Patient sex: M
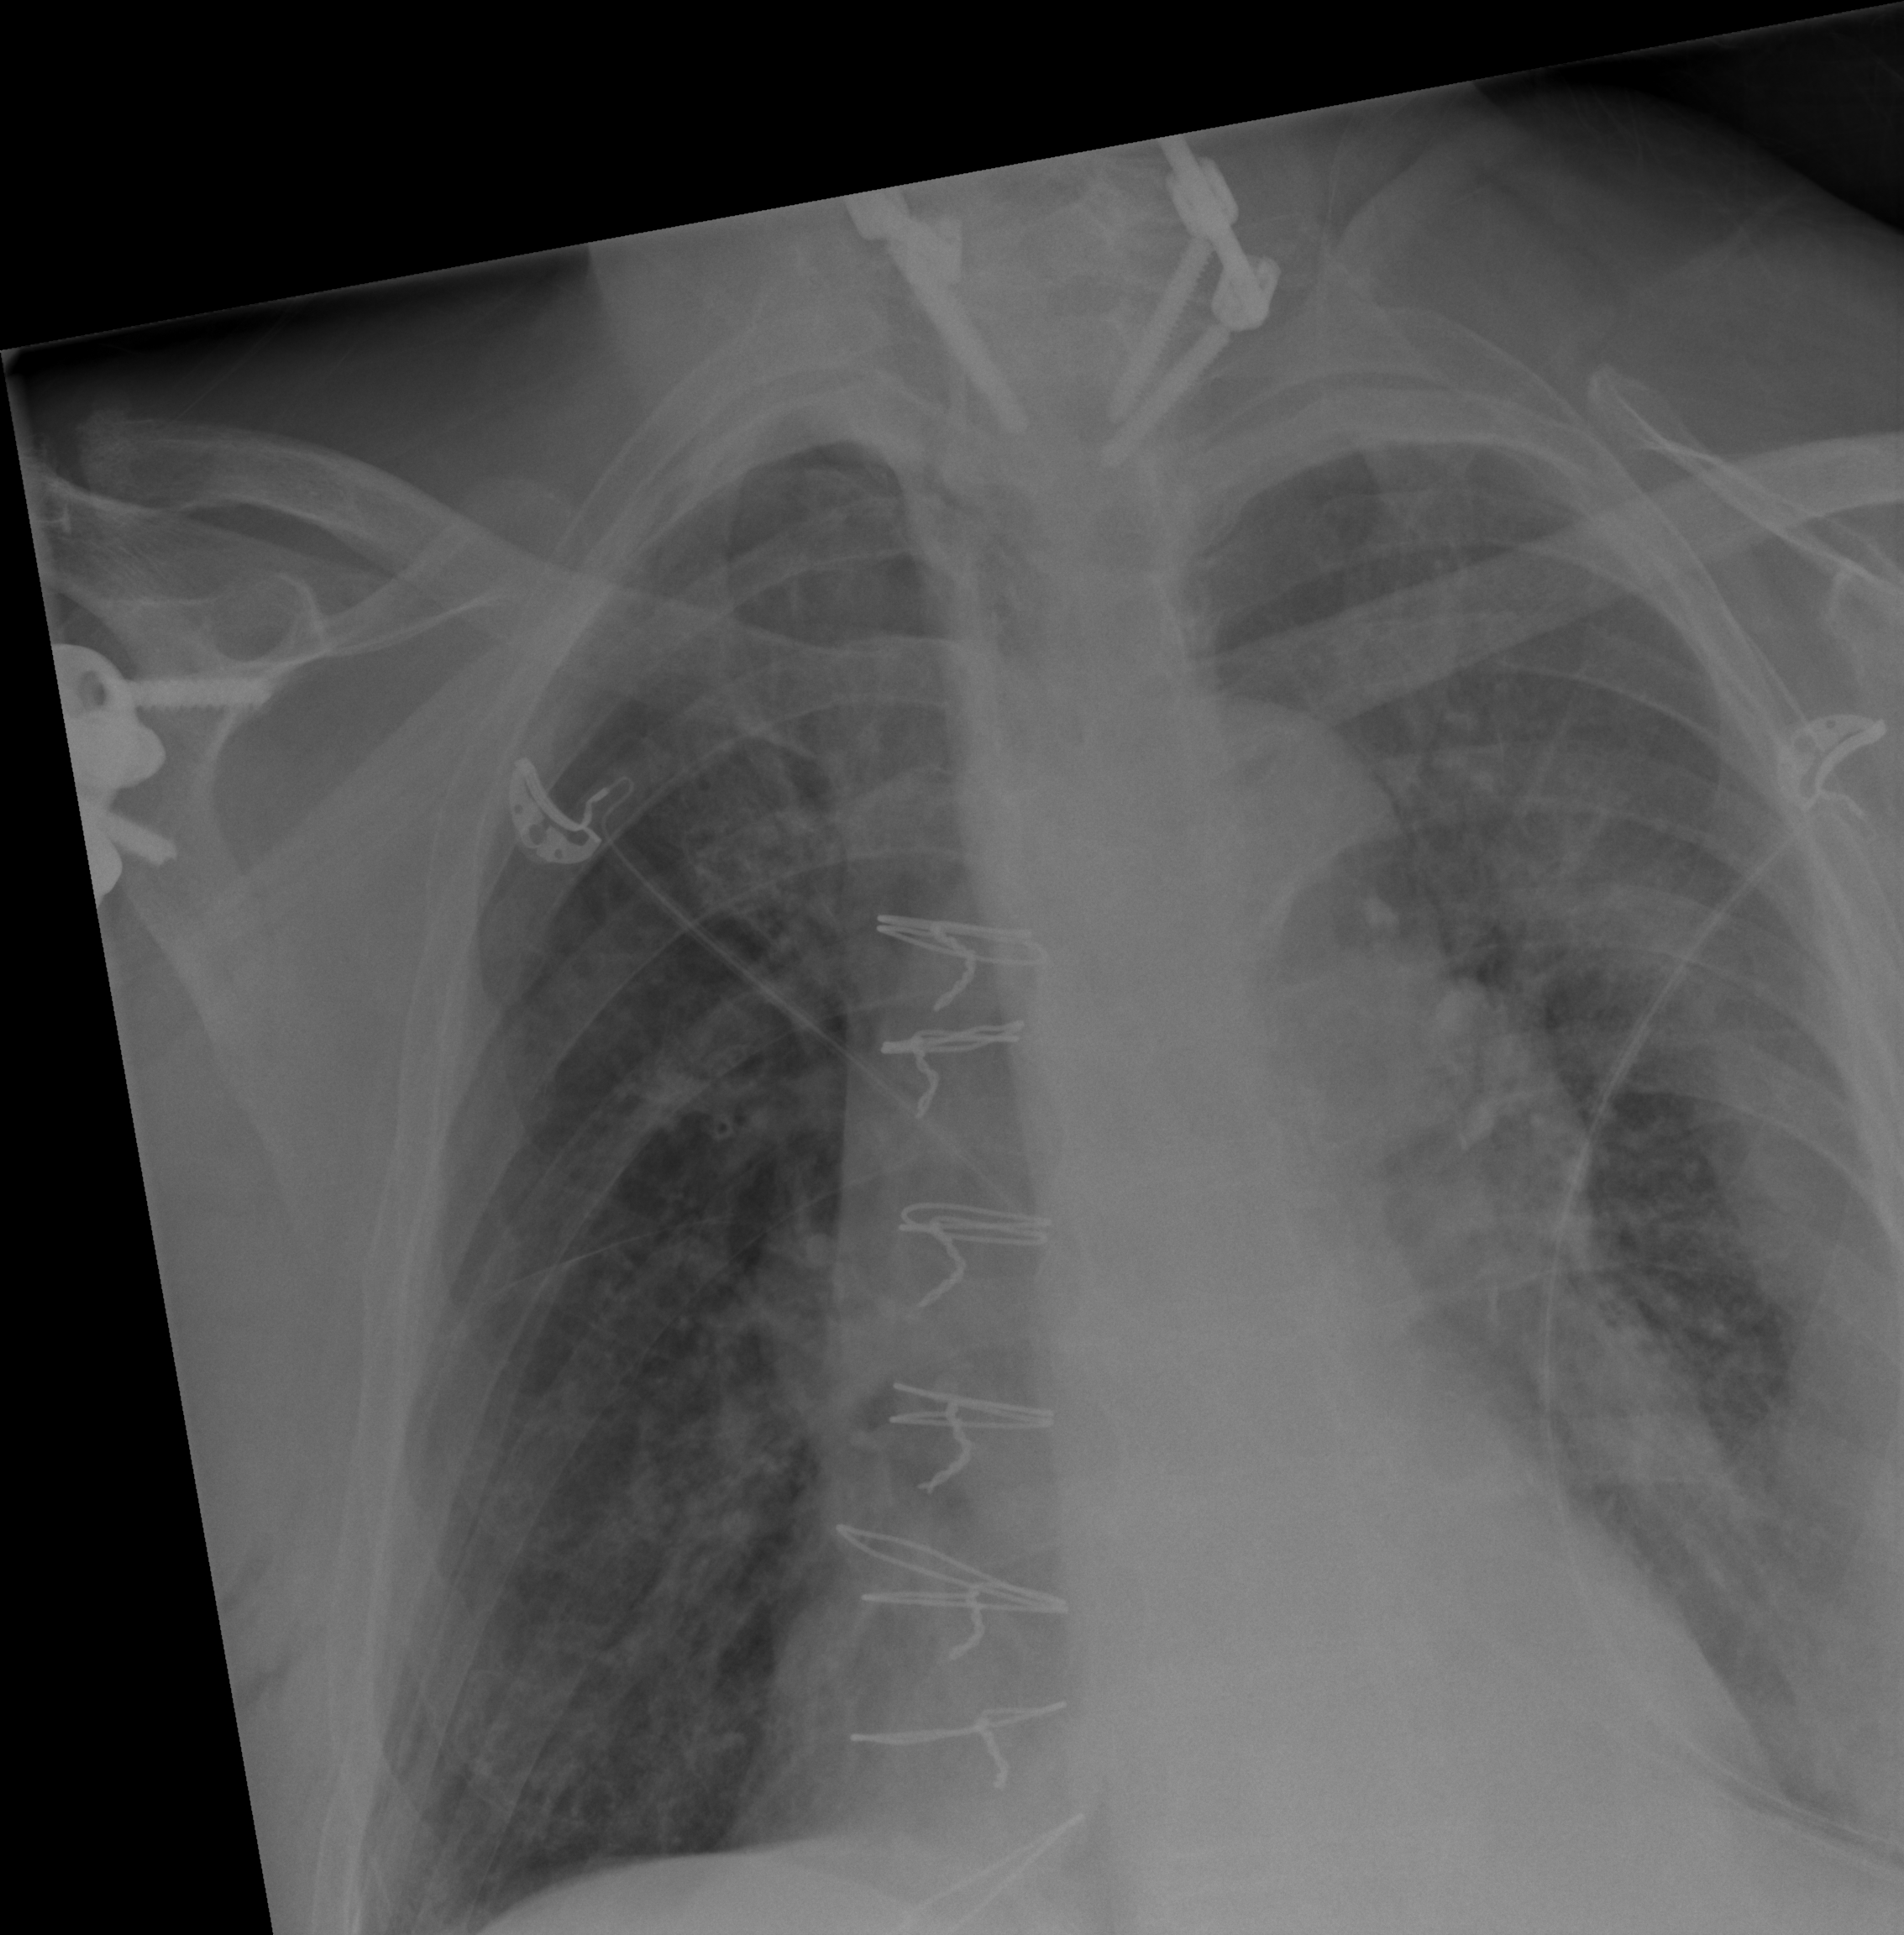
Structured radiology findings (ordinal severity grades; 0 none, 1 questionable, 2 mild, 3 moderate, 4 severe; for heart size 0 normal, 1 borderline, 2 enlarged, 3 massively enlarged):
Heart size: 1
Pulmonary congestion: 0
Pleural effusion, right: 0
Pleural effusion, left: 1
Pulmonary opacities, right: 0
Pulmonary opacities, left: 2
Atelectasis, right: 2
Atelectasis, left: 2